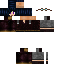
A female human skin with dark skin, wearing brown long hair dressed in a purple robe top and brown pants, featuring a closed mouth.